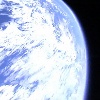
Label: cloud